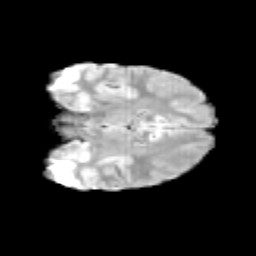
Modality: T2w
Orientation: coronal
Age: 11
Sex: male
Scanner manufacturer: siemens
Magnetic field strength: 3 T
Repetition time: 3.8 s
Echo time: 0.07 s